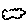
Label: cloud